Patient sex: F
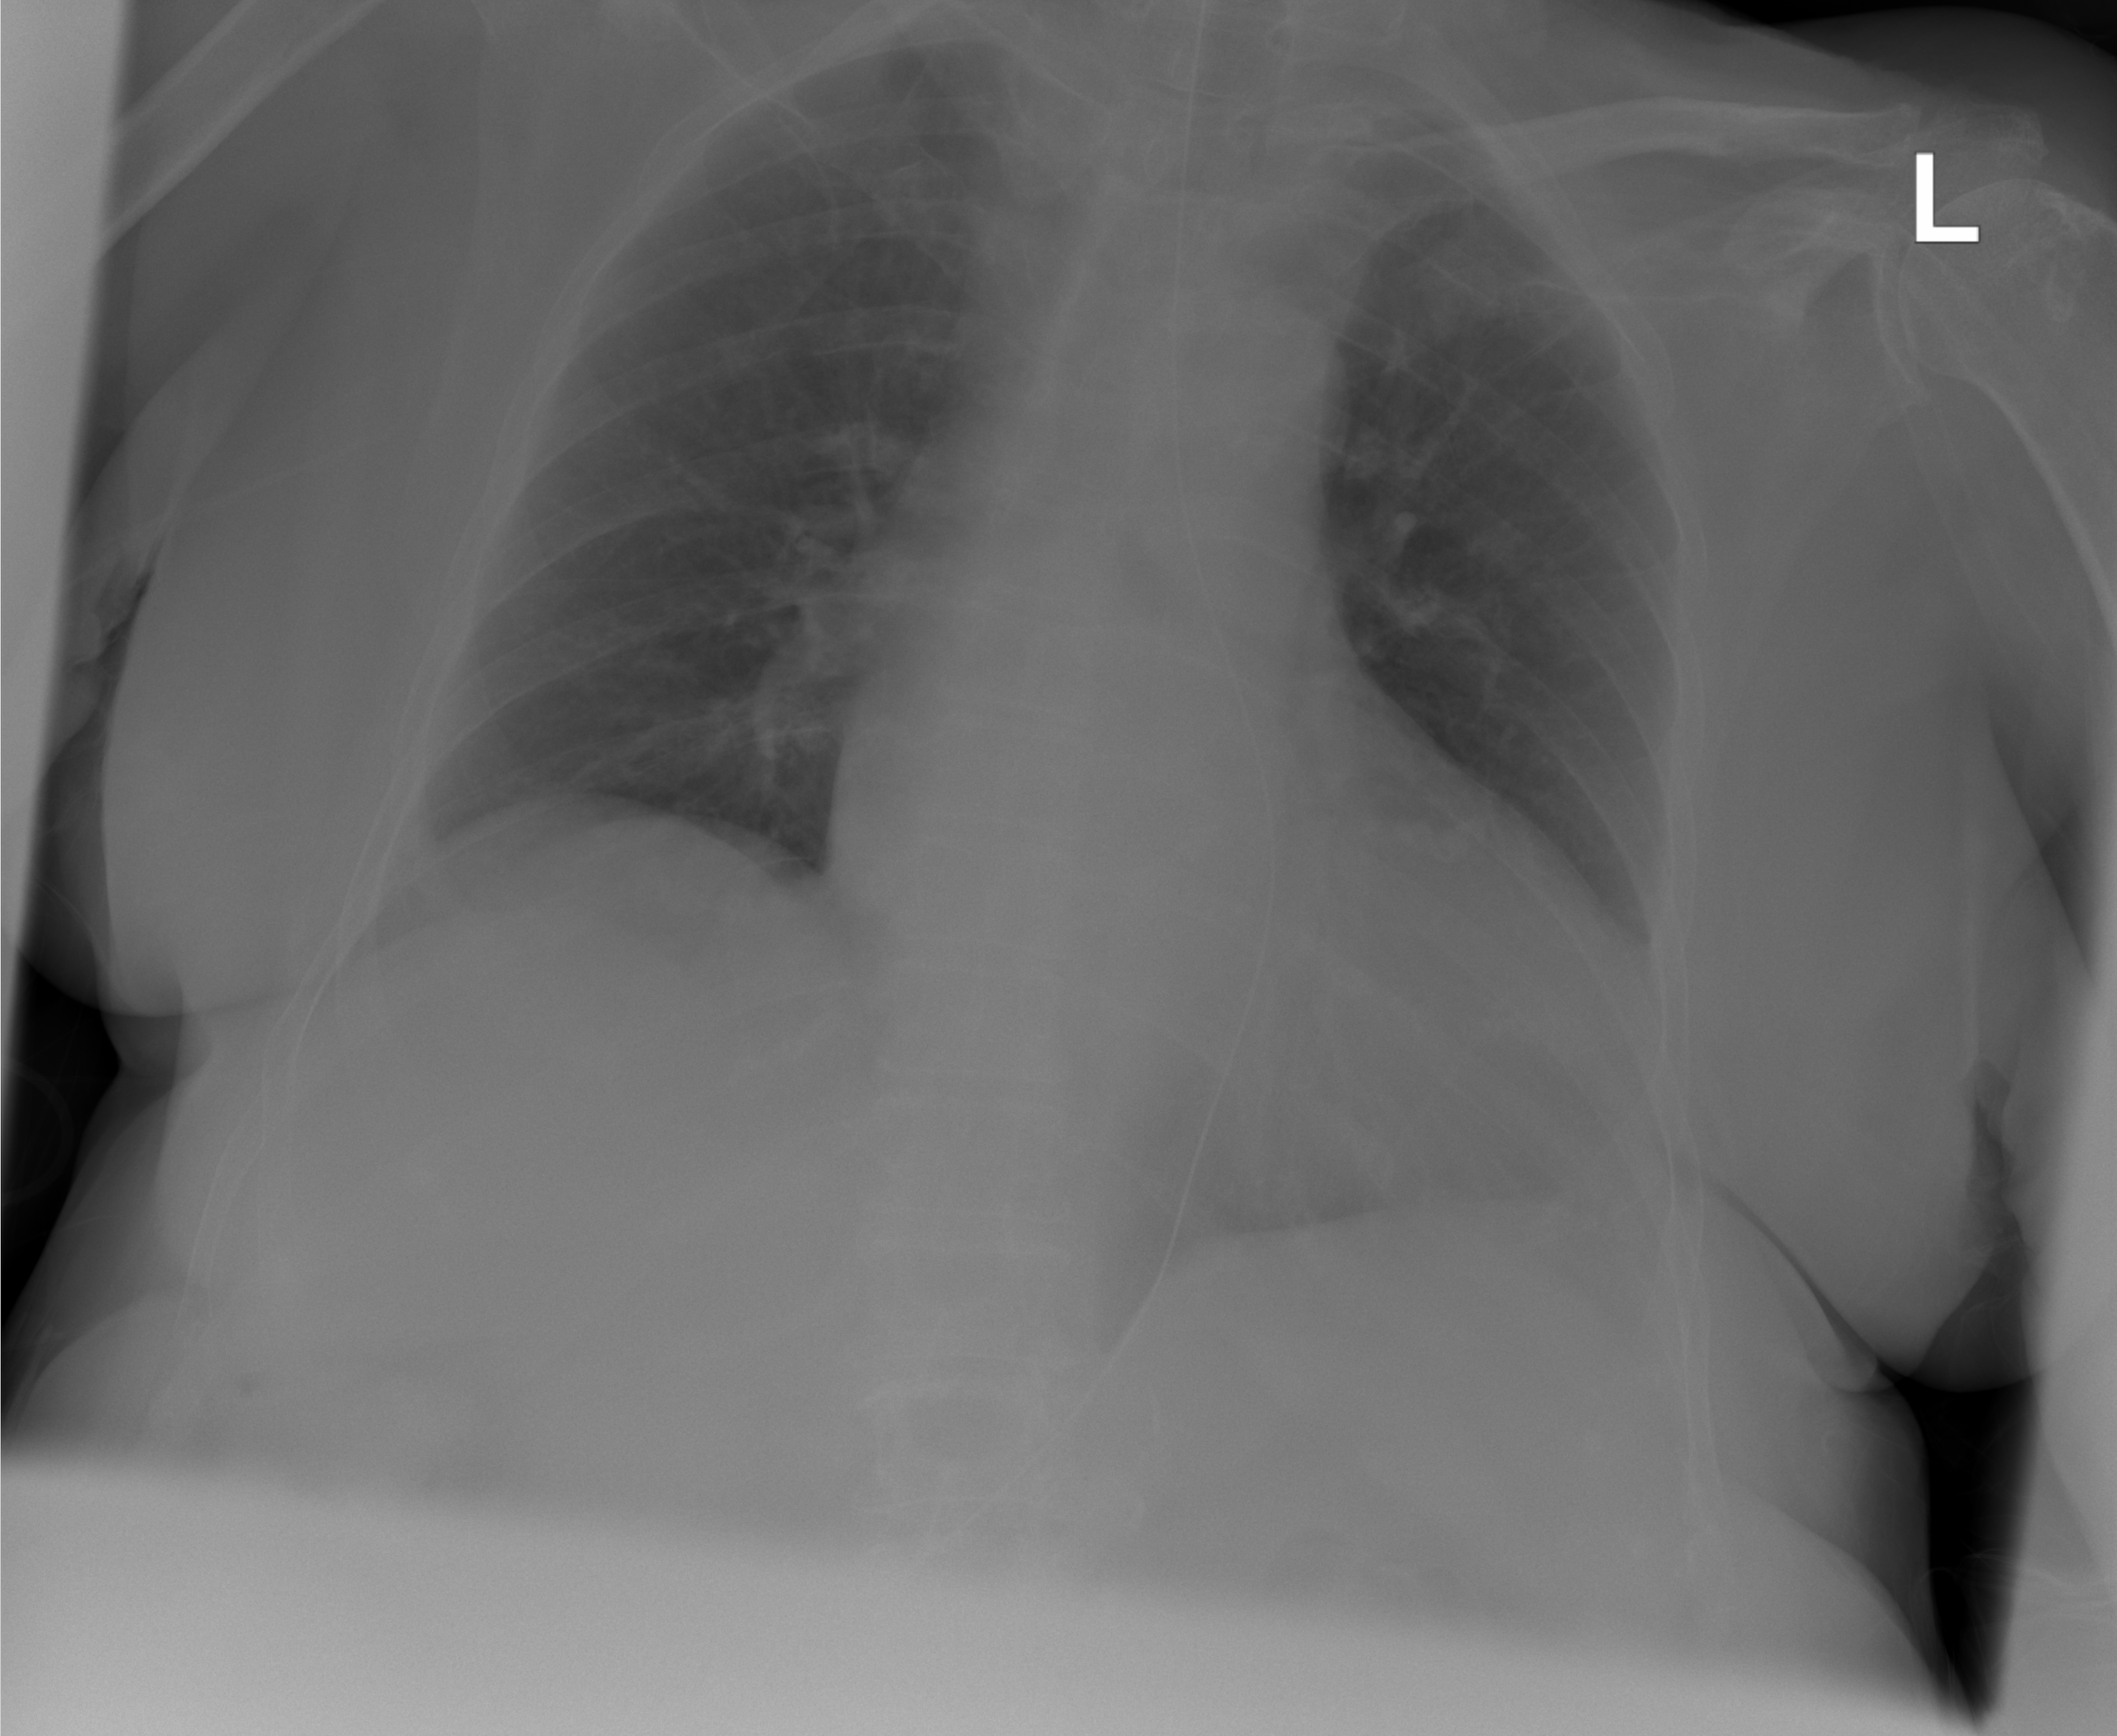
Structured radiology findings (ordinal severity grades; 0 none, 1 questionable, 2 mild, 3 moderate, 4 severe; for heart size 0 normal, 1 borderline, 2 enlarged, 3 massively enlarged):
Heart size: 2
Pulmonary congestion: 1
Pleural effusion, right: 0
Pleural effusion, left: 0
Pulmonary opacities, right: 0
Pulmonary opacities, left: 0
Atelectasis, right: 0
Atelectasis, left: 0